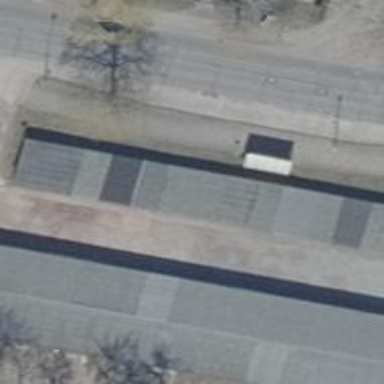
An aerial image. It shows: Group of garages.